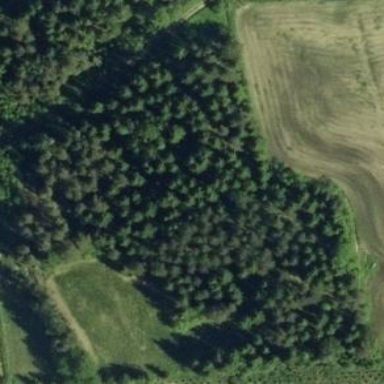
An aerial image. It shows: Mixed leaf woodland.